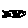
Label: fish